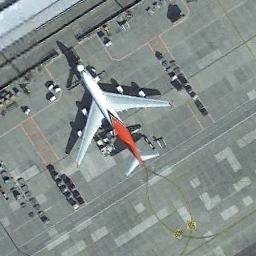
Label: airplane